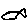
Label: fish